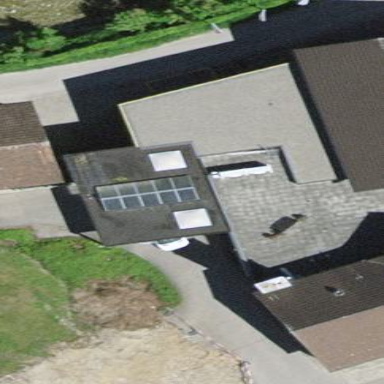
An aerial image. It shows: Building with dark grey roof.